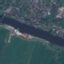
Land use / land cover: River